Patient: sex M, age 57
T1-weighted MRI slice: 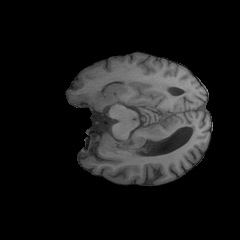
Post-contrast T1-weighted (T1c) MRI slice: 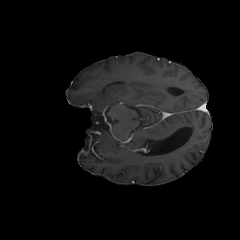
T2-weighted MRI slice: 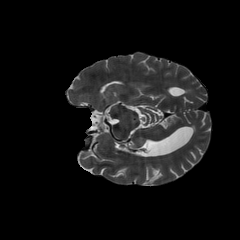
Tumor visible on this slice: no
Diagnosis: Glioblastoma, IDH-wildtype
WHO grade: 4